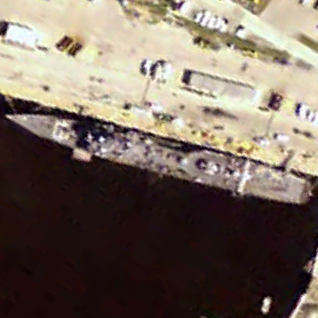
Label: cruiser